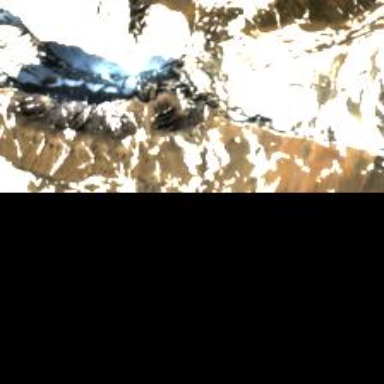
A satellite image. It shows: Stunning view of glacier.